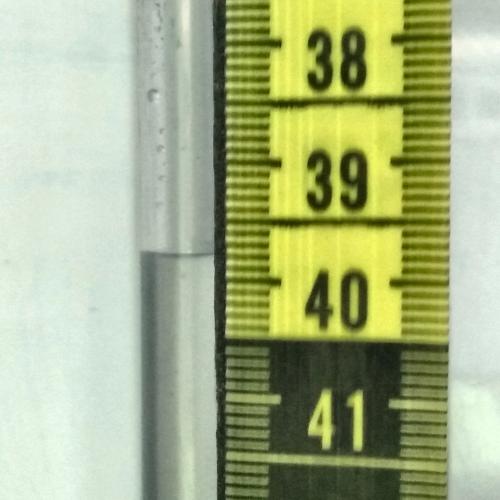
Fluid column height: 39.8 cm